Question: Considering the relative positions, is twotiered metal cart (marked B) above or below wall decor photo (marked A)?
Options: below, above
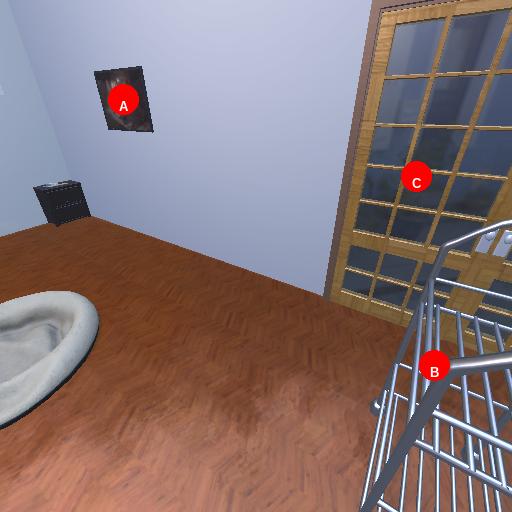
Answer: below